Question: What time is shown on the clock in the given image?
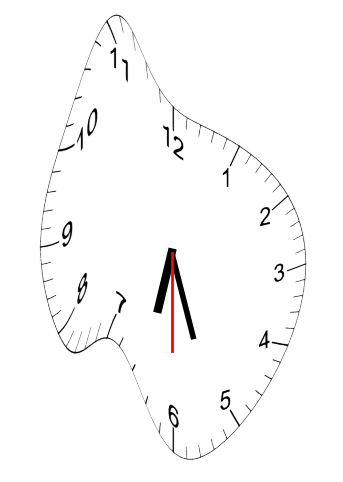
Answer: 06:26:30